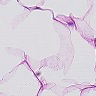
Metastatic tissue present: no